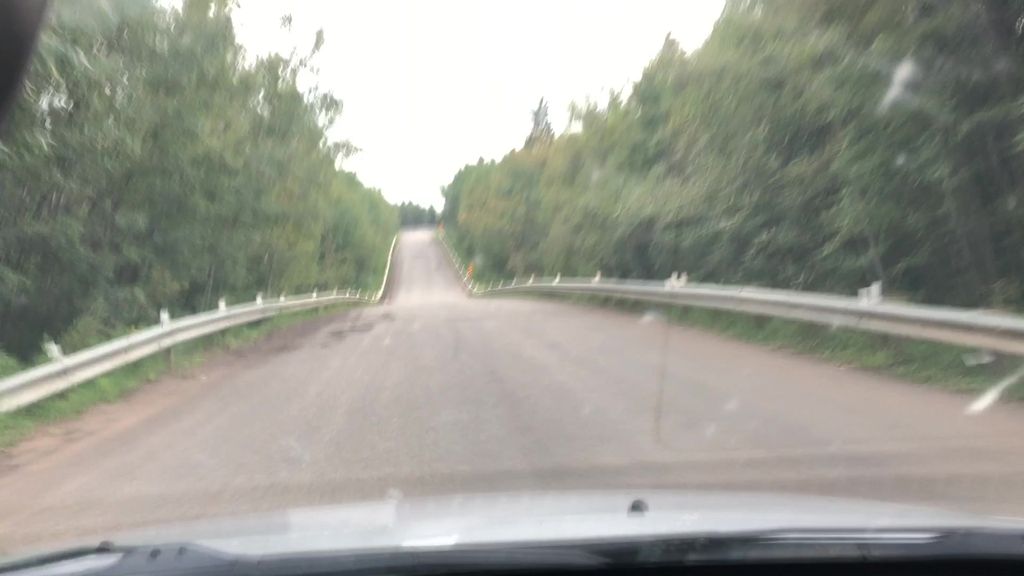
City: edmonton